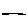
Label: line